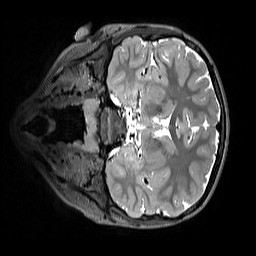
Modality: T2w
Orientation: coronal
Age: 9
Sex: male
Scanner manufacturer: siemens
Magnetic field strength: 3 T
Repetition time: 3.2 s
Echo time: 0.408 s